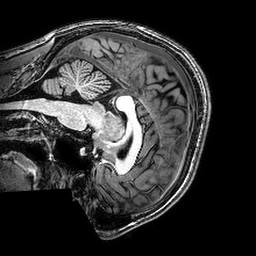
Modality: T1w
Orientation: sagittal
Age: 23
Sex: male
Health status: healthy
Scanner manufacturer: philips
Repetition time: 0.008215 s
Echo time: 0.00379 s